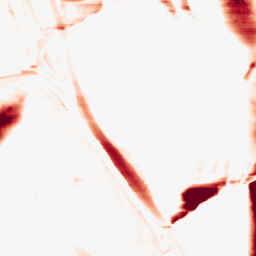
Category: morphological
Decomposition family: morphological_rect
Decomposition parameters: operation: opening
width: 50
height: 3
Upsampling method: bilinear
Upsampling parameters: scale: 2
Upsampling scale: 2